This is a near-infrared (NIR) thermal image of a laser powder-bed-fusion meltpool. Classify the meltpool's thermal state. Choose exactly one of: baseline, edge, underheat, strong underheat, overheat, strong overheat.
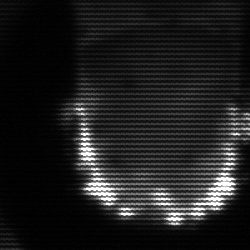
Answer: baseline